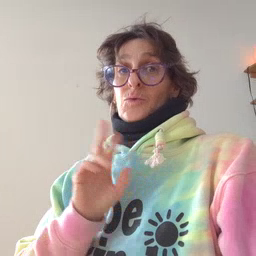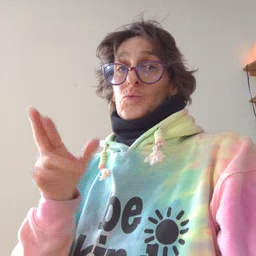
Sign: room